Field crop: maize
Growth stage: 1
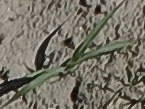
Species: sorghum